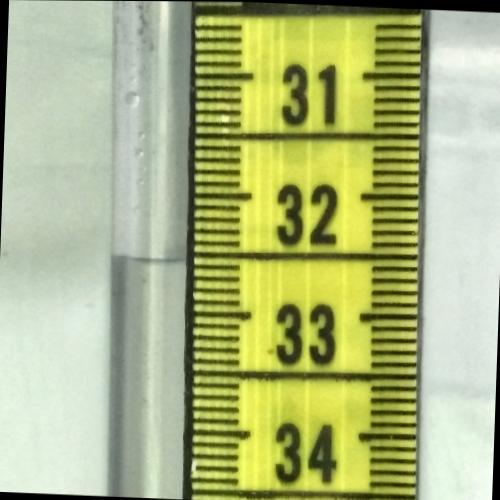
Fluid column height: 32.5 cm